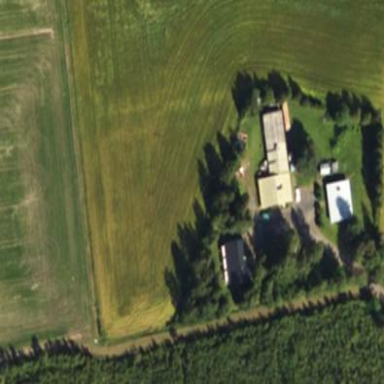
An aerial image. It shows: Farmyard area.